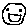
Label: smiley face